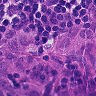
Metastatic tissue present: yes